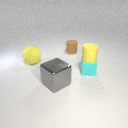
small brown rubber cylinder to the right of large gray metal cube